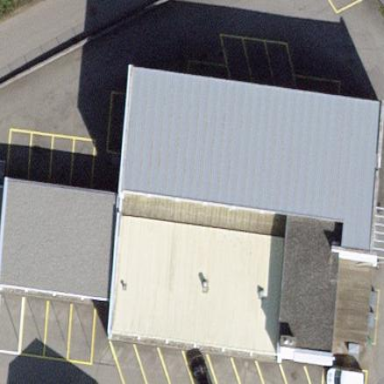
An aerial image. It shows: Commercial building.